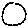
Label: circle